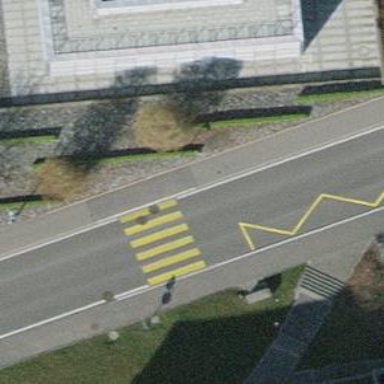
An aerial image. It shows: Kerb serving as barrier.